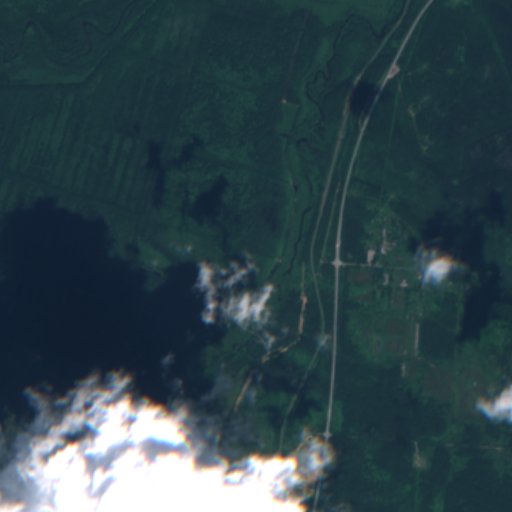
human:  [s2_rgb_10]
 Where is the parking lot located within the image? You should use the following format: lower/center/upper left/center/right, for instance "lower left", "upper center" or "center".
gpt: The parking lot is located in the upper right of the image.
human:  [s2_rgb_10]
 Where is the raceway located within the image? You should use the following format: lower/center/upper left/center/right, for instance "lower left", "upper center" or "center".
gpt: The raceway is located in the lower center of the image.
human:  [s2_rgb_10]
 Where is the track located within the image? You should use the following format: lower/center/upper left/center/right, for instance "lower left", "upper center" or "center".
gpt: The track is located in the lower center of the image.
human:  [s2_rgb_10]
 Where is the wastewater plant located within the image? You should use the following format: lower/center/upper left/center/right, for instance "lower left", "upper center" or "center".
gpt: The wastewater plant is located in the center right of the image.
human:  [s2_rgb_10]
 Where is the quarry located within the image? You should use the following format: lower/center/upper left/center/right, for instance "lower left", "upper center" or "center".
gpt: There is no quarry in the image.